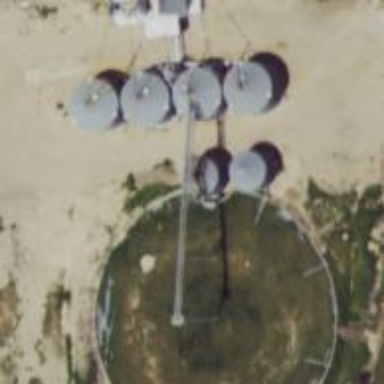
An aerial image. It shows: Silo.